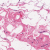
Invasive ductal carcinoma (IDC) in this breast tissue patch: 0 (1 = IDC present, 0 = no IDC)